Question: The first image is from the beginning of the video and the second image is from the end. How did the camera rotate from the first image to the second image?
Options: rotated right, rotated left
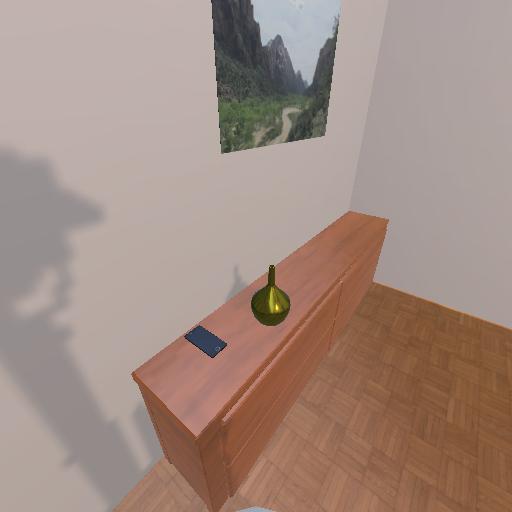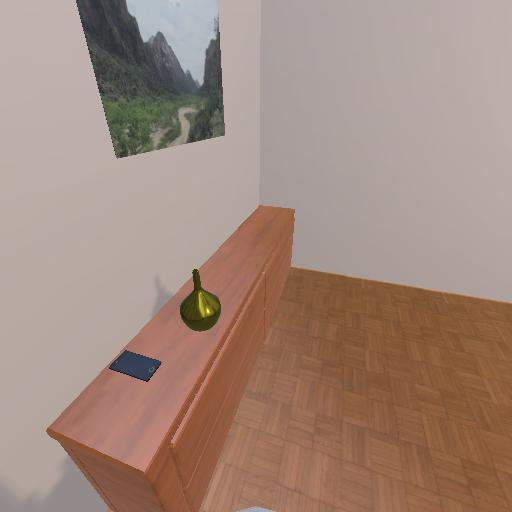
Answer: rotated right